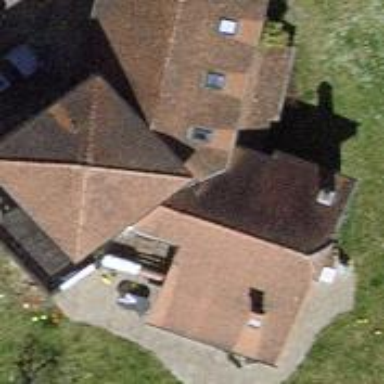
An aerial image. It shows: Simple and straightforward house.